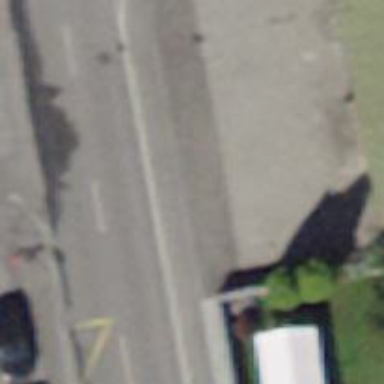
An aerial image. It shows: Bus stop with platform for public transport.